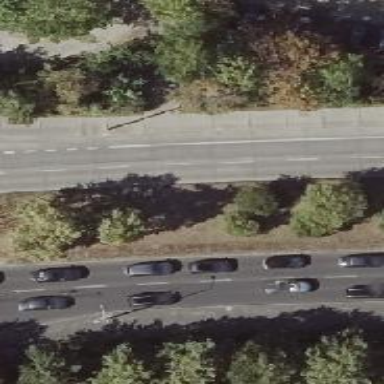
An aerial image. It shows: Avenue lined with broadleaved deciduous trees.